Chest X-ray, PA view. Patient: 56 years old, sex M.
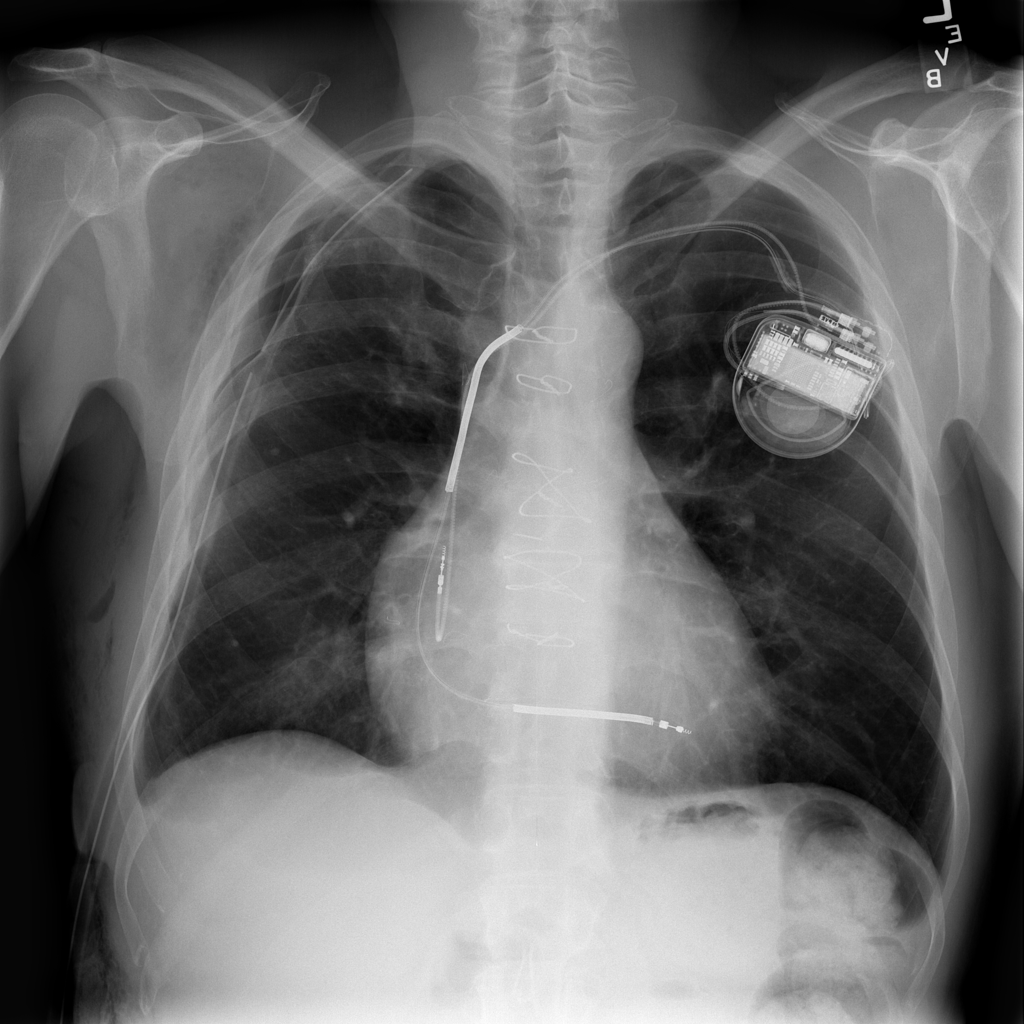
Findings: No Finding